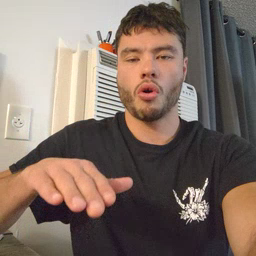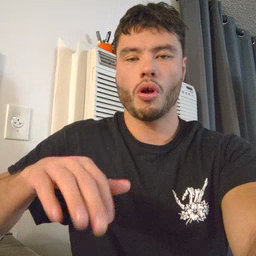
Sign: on